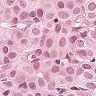
Metastatic tissue present: yes